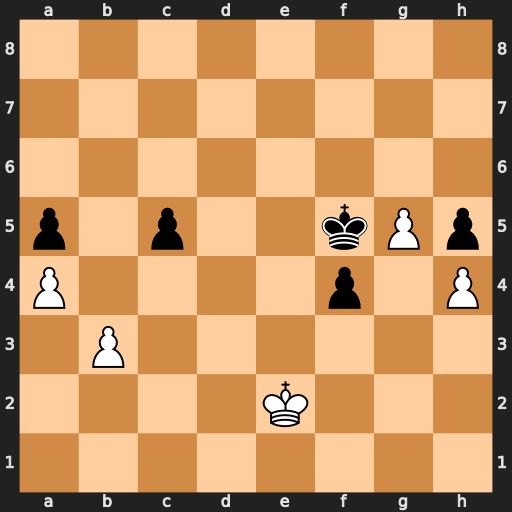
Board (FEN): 8/8/8/p1p2kPp/P4p1P/1P6/4K3/8
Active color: w
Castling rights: -
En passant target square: -
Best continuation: Kf3 Ke5 g6